Field crop: maize
Growth stage: 2
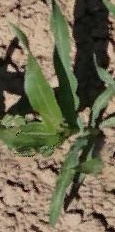
Species: maize